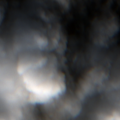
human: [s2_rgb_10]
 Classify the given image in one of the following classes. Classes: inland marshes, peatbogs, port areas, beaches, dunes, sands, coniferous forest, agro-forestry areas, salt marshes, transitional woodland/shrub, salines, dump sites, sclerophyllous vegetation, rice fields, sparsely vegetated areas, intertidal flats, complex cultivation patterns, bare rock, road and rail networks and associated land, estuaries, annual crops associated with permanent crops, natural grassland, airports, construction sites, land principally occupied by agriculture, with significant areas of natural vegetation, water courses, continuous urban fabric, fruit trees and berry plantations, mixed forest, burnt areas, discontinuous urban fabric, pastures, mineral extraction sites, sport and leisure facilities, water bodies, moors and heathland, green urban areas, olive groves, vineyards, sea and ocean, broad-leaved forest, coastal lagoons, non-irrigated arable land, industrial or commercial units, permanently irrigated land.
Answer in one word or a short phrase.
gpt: moors and heathland, sparsely vegetated areas, peatbogs